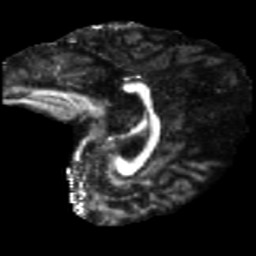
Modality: FA
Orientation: sagittal
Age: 39
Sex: female
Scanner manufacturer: siemens
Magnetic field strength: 3 T
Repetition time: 5.25 s
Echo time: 0.08 s